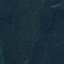
Label: Forest